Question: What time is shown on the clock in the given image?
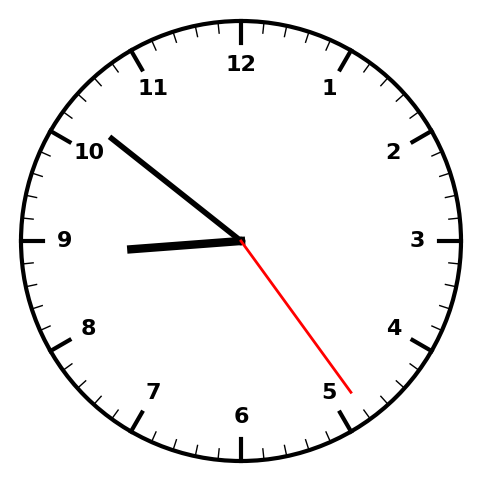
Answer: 08:51:24